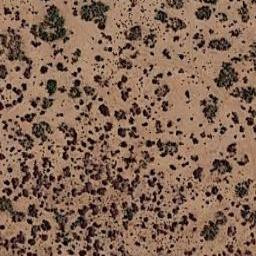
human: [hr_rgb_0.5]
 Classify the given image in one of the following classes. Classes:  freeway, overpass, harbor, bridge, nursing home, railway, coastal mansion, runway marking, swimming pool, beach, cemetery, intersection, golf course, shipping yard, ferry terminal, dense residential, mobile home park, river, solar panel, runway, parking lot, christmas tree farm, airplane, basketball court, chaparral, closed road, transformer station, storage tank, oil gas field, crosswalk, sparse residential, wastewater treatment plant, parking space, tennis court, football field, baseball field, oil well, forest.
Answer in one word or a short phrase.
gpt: chaparral